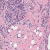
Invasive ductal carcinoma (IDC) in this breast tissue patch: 1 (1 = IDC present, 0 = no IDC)